Question: I'm left to a true miracle. Or in fact: A horror. Somehow, whatever I type/define/code/create, sizes itself automatically to the full width of the page. And even if you define smaller, than somehow the div itself stretches to the full width of the page..
I've stripped it completely down to just the basics. Copied the files elsewhere and changed names so they cannot interfere with same-named ones..
Check out the screenshot, including all the code.

As you can see: I've created to sets of DIV's, one with and one without a width definition. Yet, they both seem to get to the very end of the page.
Who got an idea?
Somehow the problem appears in both the editor as the browser(chrome).
Thanks in advance
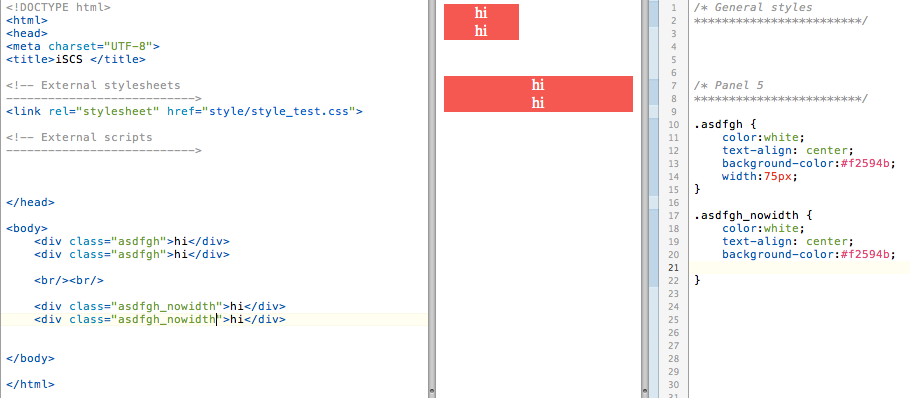
Answer: Block elements take up BLOCKS (=100% width even if not visibly). If you want to put something next to it, use FLOATS 'float:left' or change the element to another type 'display:inline-block' or 'display:inline'.
What you see is the expected behaviour.